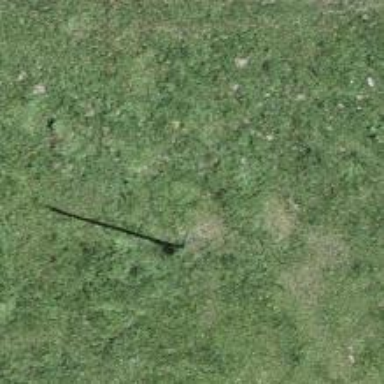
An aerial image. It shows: Power pole.